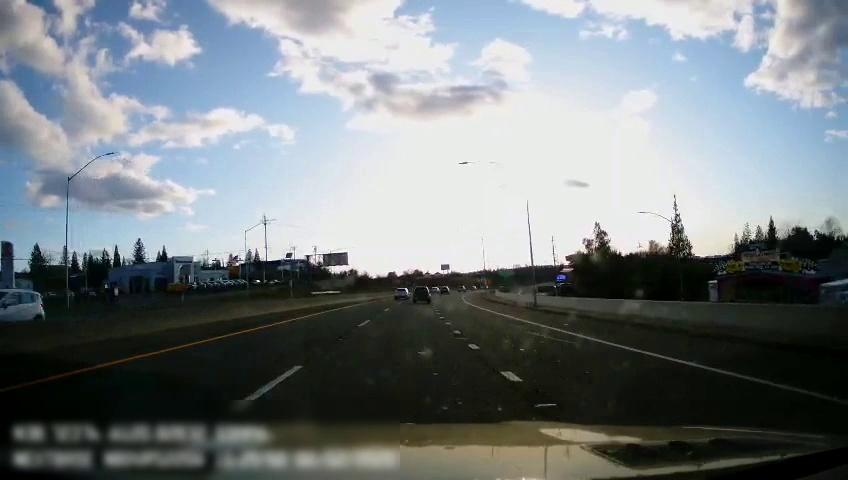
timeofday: Day
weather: Sunny
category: Drivable Space
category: Vehicles | SUV
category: Vehicles | SUV
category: Vehicles | Car
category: Vehicles | Car
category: Lanes | Current Lane
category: Lanes | Alternate Lane
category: Lanes | Alternate Lane
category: Lanes | Current Lane